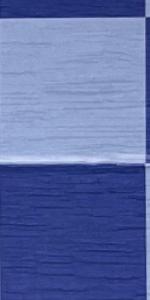
Label: Empty